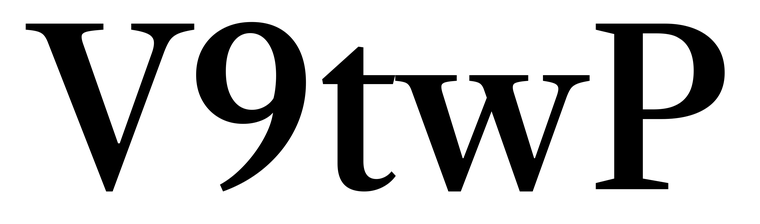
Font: LibreCaslonText_Medium